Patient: sex M, age 44
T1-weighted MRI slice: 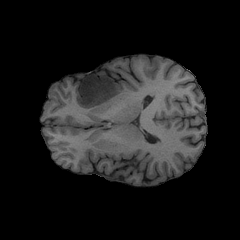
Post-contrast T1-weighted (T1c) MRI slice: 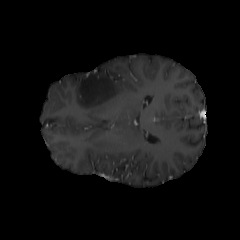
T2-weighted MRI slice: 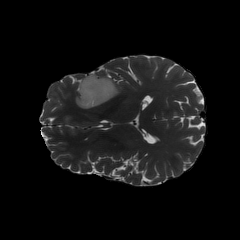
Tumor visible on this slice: yes
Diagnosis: Astrocytoma, IDH-mutant
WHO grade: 2